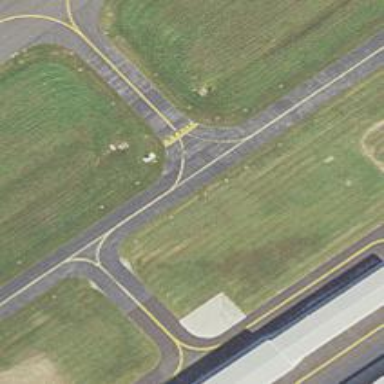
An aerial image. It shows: Image of taxiway at airport.